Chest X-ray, PA view. Patient: 53 years old, sex M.
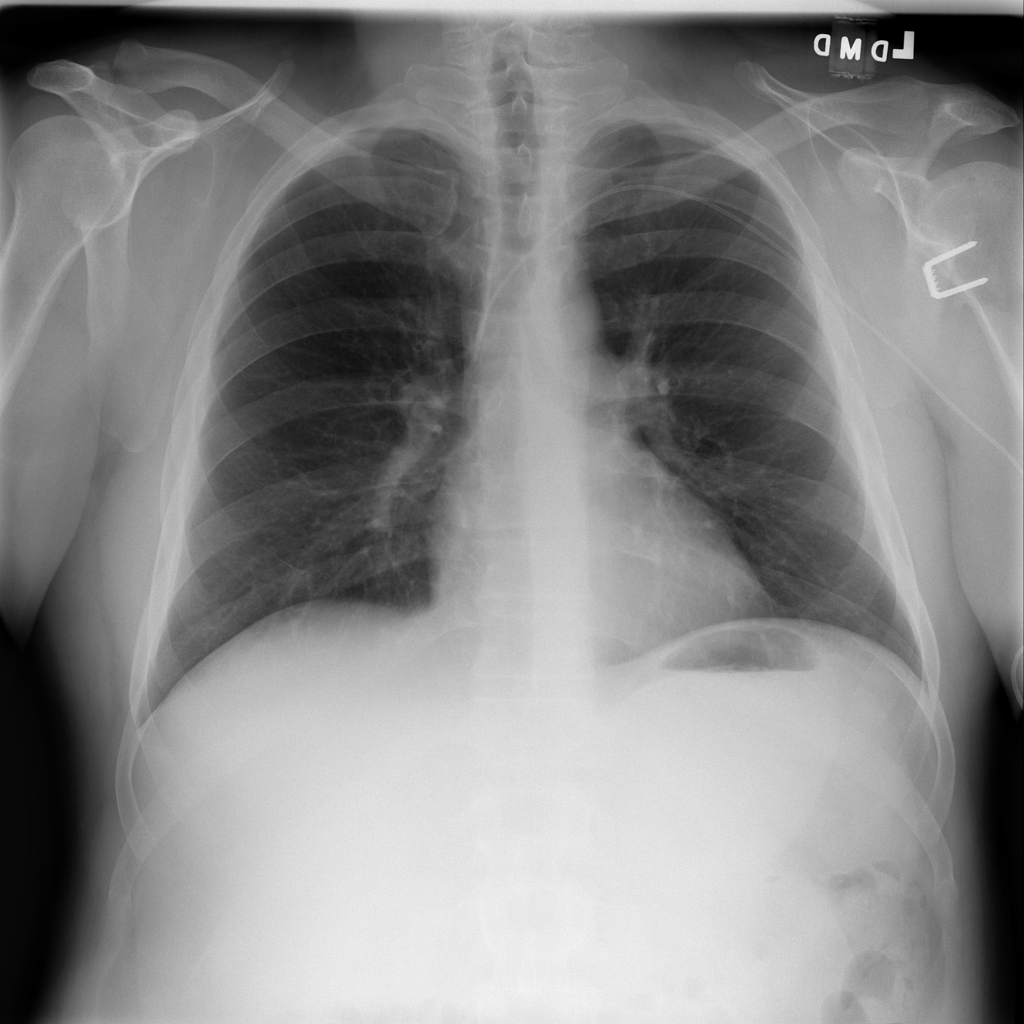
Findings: No Finding